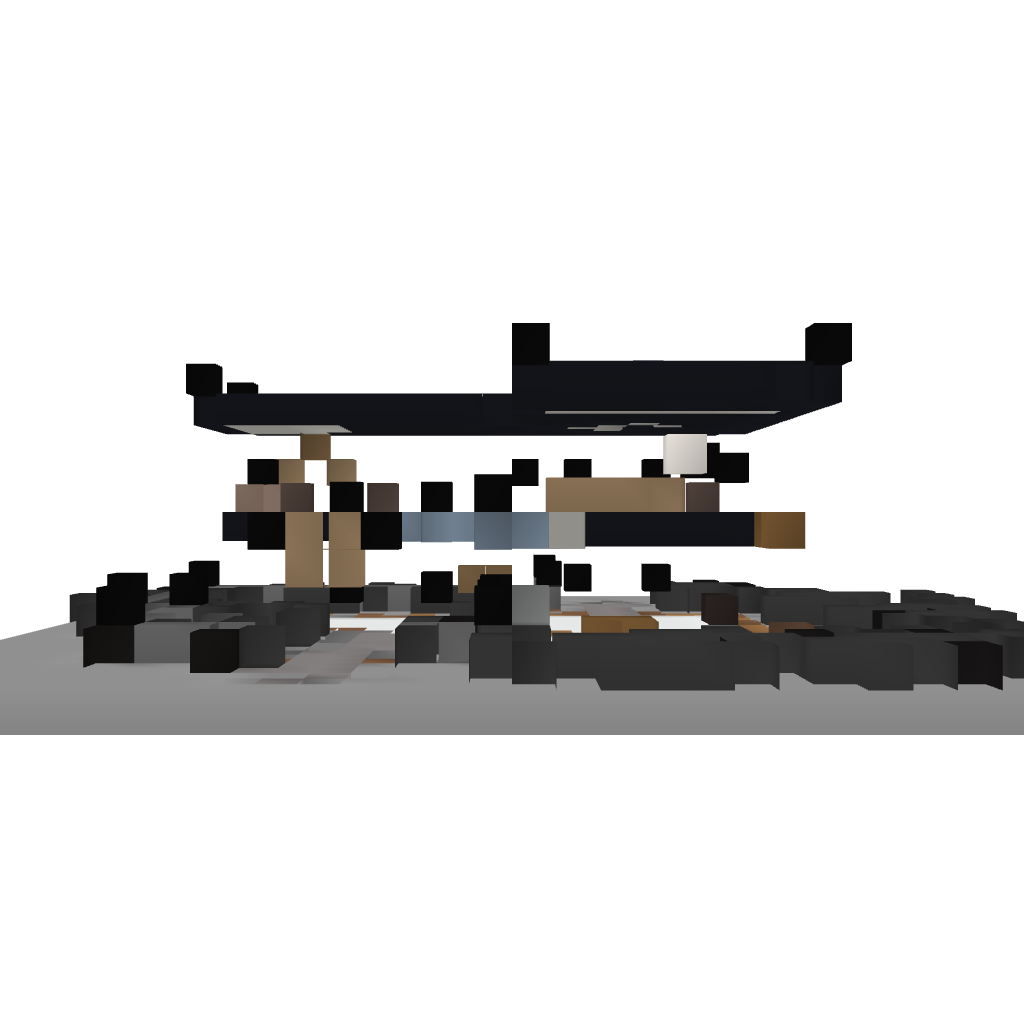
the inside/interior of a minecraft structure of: Modern House #2 by iEdgy